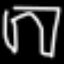
Label: pants